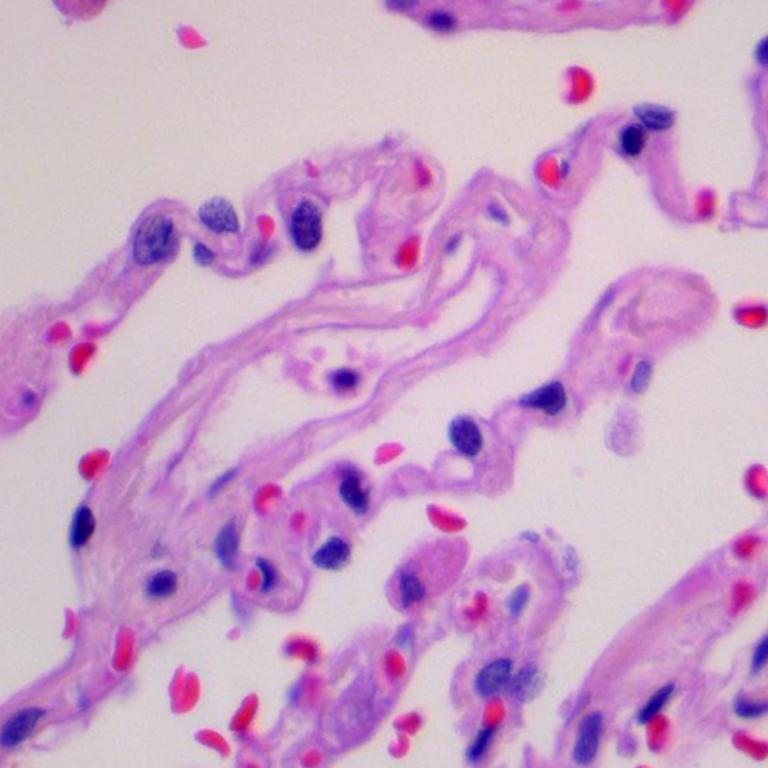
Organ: lung
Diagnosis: benign